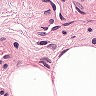
Metastatic tissue present: no